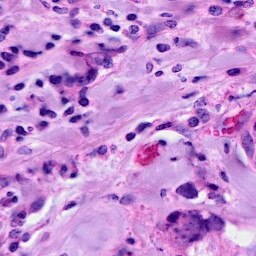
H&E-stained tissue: Breast